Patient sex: M
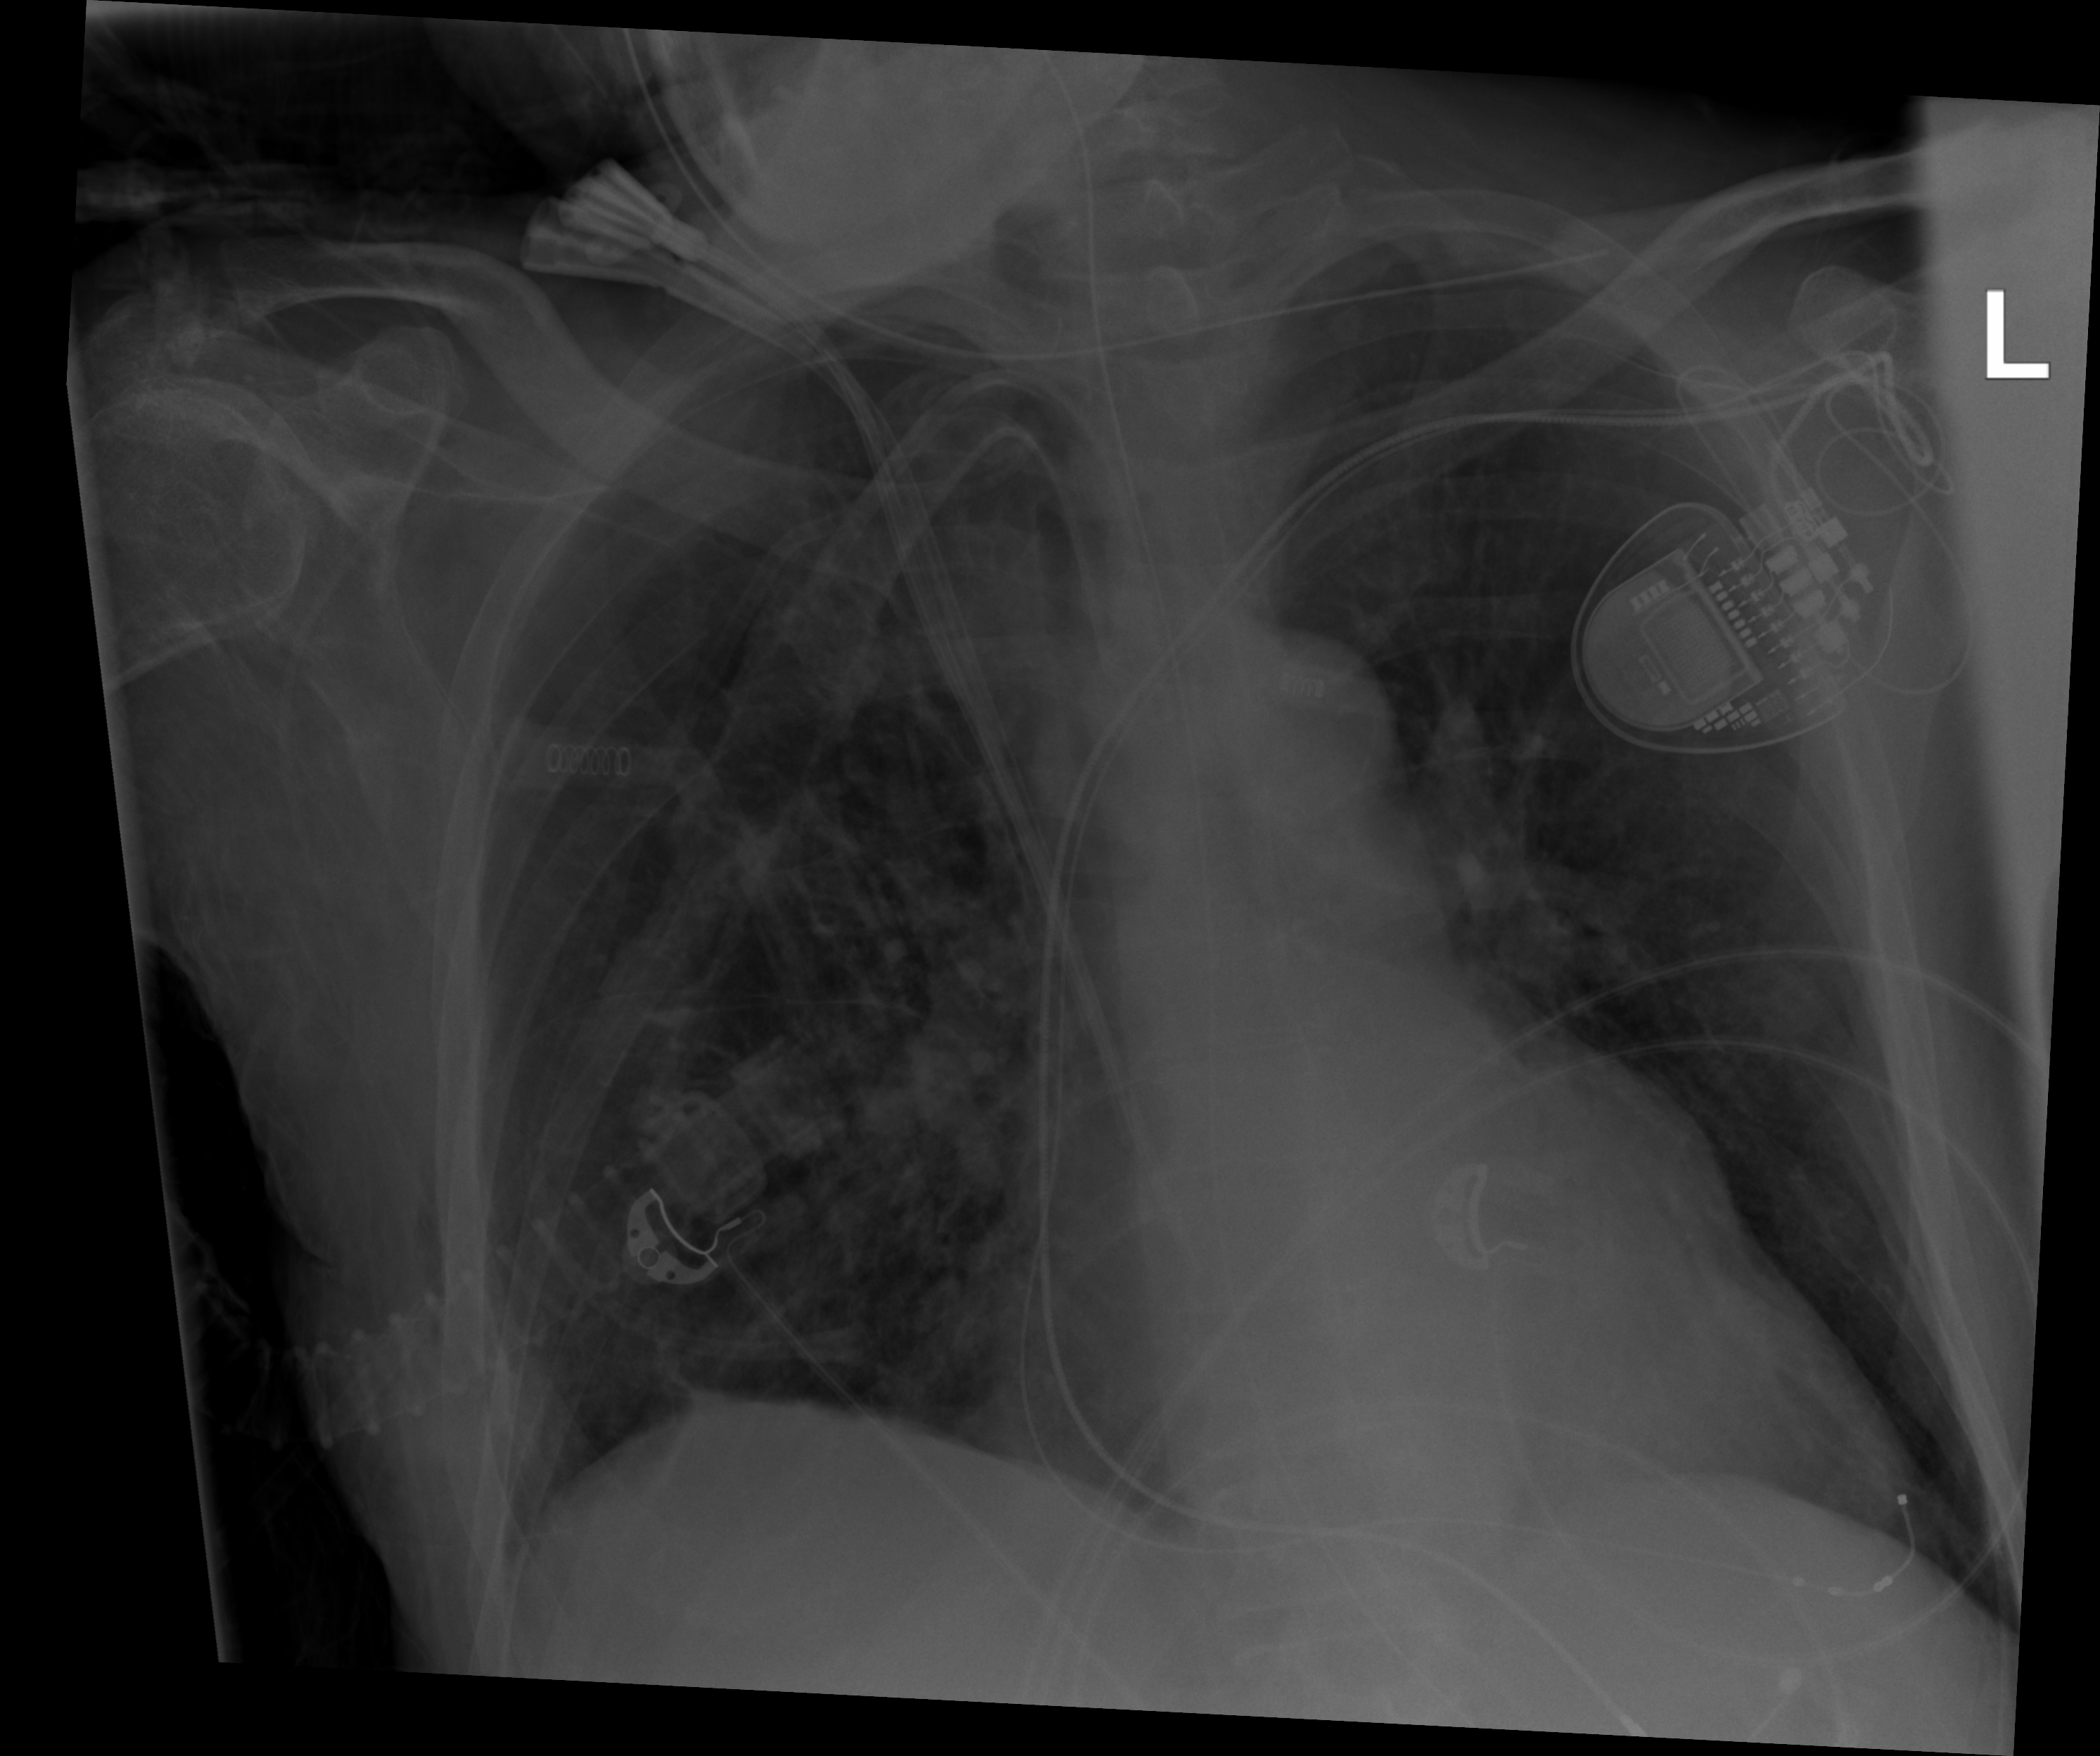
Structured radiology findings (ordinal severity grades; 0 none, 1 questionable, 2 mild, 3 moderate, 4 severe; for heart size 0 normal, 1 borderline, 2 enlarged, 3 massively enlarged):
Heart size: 2
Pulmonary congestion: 2
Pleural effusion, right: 0
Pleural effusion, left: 0
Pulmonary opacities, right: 2
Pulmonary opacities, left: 0
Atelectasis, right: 2
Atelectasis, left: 2